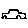
Label: car